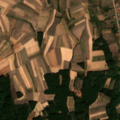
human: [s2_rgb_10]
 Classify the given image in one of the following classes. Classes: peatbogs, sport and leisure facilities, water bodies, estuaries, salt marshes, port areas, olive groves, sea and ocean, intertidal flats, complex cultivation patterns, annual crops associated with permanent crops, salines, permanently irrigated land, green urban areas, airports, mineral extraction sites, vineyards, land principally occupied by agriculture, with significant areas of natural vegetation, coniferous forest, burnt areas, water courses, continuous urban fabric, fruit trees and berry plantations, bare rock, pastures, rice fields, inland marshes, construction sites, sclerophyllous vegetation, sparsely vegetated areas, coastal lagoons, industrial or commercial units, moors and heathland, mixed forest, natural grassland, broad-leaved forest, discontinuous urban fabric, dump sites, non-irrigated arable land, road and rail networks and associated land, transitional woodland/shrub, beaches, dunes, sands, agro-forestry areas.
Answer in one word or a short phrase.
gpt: discontinuous urban fabric, non-irrigated arable land, land principally occupied by agriculture, with significant areas of natural vegetation, broad-leaved forest